Question: I have installed Android Studio 0.2.4 and the SDK for API 18 from <URL>.
Now, when I start a new project, I can choose 'target SDK : API 18', but I can only compile with API 17. What to I have to do in order to compile with API 18?

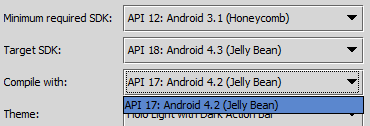
Answer: After updating, make sure you have android-18 in your android-stuidio/sdk/platforms folder. I had to copy mine from my Android folder where sdk manager downloads them on my pc. After I did that, it made the dropdown with api-18 available.